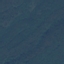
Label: Forest